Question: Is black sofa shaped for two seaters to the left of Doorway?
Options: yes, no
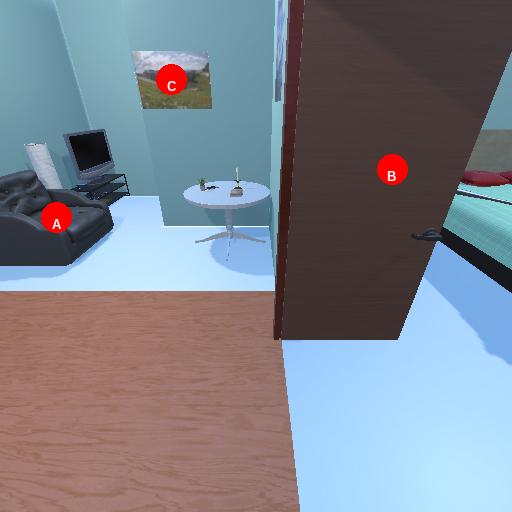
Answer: yes